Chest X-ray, AP view. Patient: 51 years old, sex M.
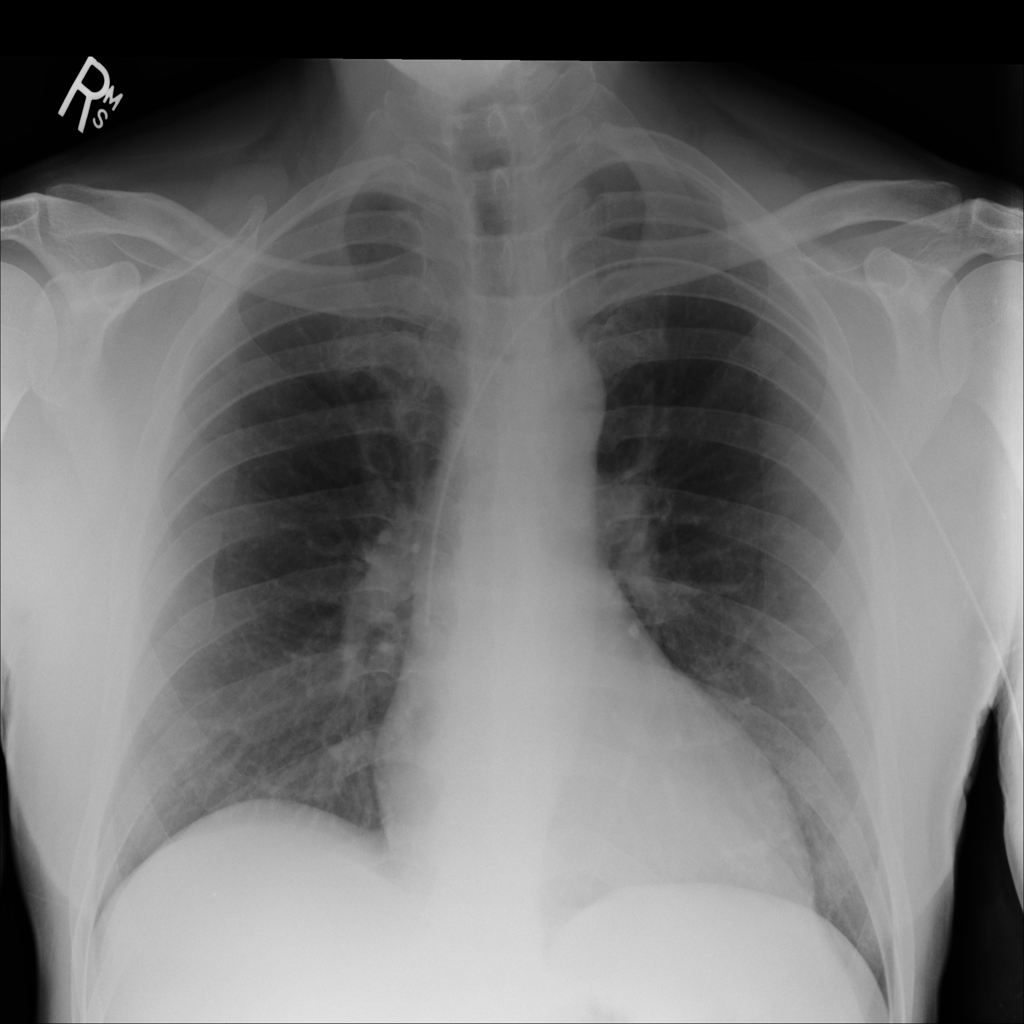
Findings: No Finding